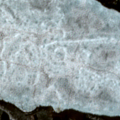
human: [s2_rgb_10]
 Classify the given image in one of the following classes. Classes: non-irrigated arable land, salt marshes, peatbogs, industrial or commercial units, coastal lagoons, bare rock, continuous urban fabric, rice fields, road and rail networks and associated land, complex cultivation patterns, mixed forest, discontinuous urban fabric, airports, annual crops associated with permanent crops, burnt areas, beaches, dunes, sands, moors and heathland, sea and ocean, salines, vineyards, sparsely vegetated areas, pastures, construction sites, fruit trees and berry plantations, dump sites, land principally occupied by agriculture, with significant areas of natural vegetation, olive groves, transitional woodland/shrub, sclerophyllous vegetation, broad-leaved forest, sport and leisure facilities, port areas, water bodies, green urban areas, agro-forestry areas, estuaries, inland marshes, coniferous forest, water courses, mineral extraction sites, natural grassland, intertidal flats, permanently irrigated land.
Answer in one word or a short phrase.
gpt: coniferous forest, mixed forest, transitional woodland/shrub, water bodies